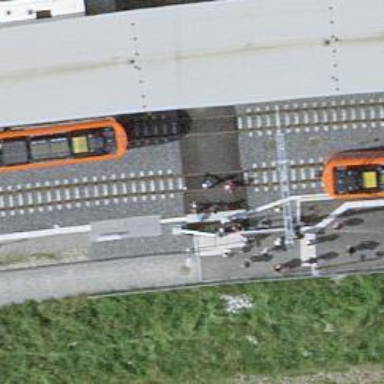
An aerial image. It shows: Full railway crossing barrier.